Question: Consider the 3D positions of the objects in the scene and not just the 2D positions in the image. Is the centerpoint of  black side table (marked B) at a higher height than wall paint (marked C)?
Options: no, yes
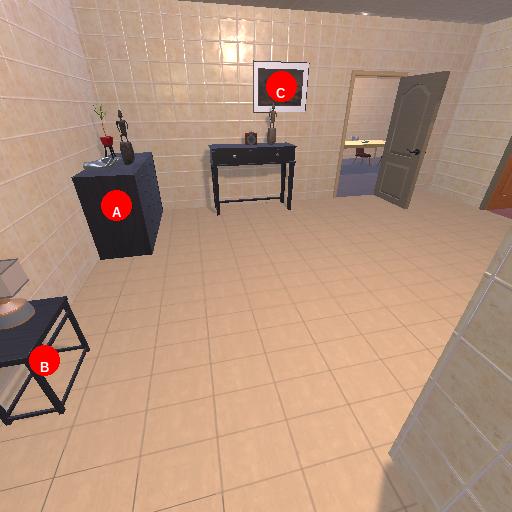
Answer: no